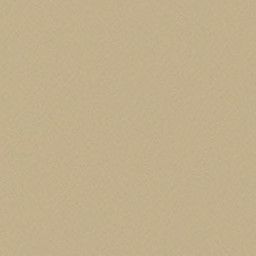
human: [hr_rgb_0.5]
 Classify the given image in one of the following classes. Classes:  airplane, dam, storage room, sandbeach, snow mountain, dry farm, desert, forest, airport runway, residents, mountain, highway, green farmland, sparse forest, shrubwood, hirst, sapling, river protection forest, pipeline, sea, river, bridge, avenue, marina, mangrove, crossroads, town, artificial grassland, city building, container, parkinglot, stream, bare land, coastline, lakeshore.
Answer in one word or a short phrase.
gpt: desert